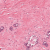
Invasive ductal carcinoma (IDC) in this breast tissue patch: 0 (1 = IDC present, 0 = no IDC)